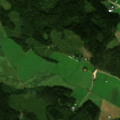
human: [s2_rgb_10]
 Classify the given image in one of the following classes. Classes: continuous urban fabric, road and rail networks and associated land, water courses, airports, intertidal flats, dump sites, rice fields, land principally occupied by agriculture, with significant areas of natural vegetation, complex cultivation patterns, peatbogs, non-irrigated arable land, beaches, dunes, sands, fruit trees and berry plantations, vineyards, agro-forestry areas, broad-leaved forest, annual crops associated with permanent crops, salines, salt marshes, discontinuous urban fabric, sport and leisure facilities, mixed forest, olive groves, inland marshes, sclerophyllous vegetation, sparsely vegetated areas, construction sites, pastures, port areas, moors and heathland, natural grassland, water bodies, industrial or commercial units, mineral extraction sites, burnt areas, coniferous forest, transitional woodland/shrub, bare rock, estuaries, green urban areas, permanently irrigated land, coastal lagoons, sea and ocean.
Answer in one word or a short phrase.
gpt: non-irrigated arable land, coniferous forest, mixed forest, transitional woodland/shrub